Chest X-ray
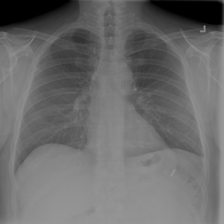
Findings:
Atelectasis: negative
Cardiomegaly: negative
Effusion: negative
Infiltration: negative
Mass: negative
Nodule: negative
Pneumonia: negative
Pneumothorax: negative
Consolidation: negative
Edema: negative
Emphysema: negative
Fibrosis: negative
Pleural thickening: positive
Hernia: negative